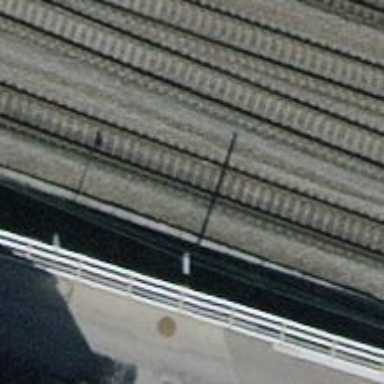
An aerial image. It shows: Railway bridge with electrified contact line. There is one track on the bridge.